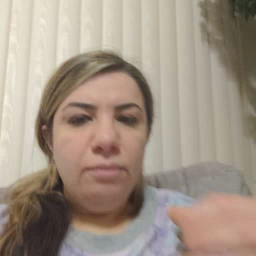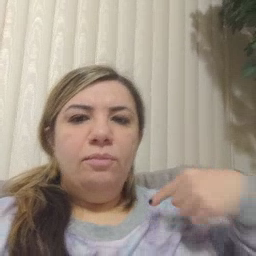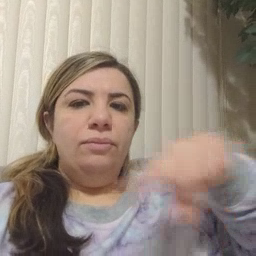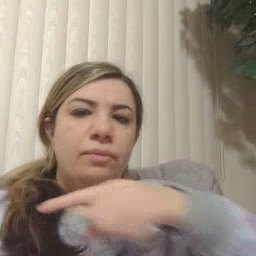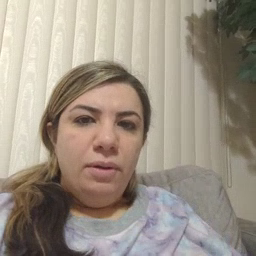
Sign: weus